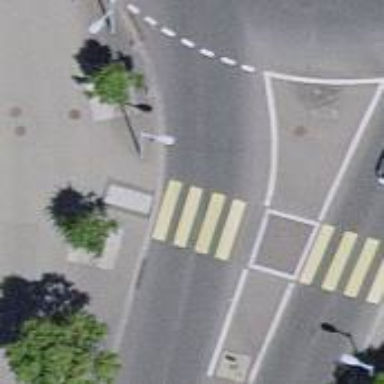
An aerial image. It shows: Zebra crossing with pedestrian island.